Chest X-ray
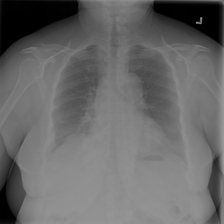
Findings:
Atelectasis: negative
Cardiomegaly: positive
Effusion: negative
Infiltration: negative
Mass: negative
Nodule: negative
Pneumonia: negative
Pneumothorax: negative
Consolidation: positive
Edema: negative
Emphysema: negative
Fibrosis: negative
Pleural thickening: positive
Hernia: negative